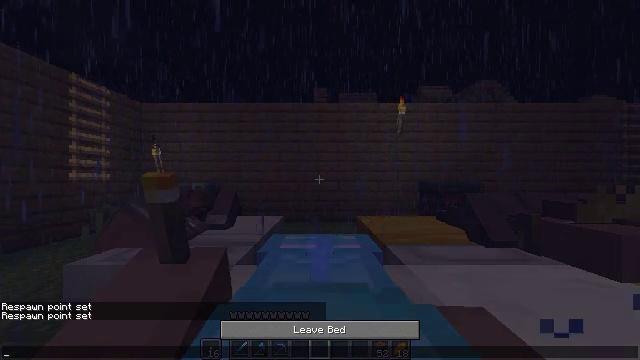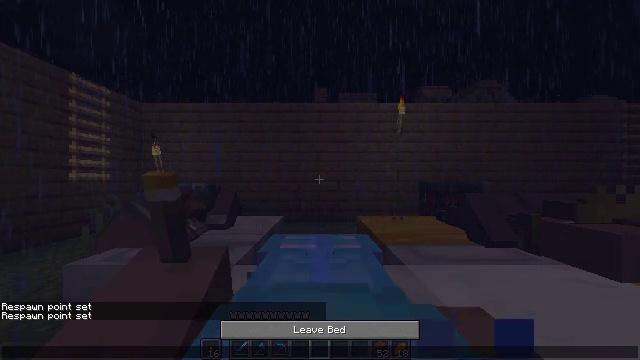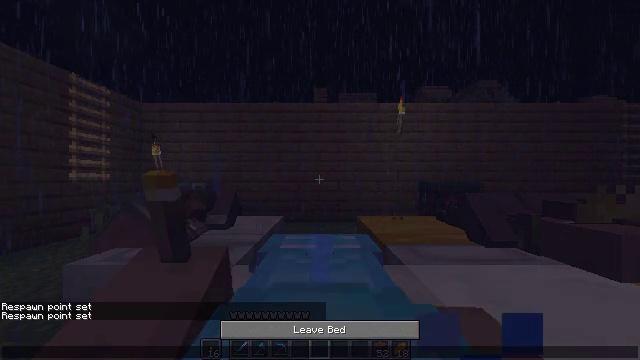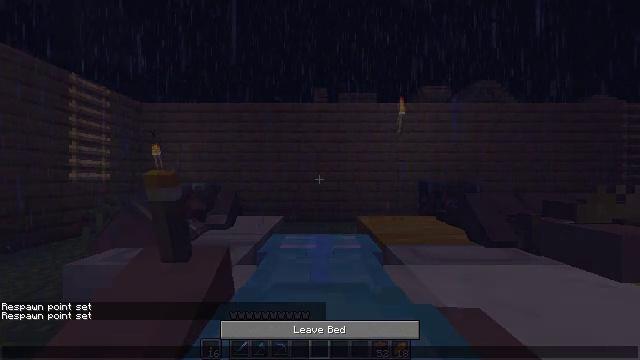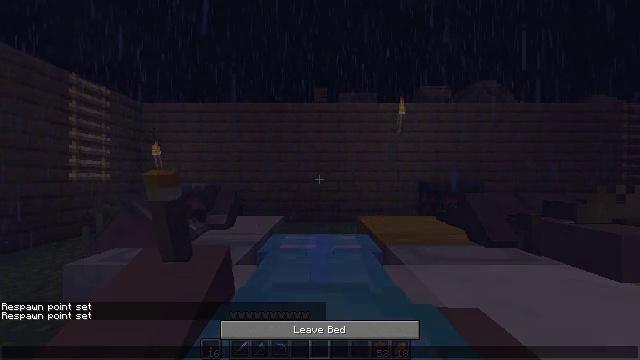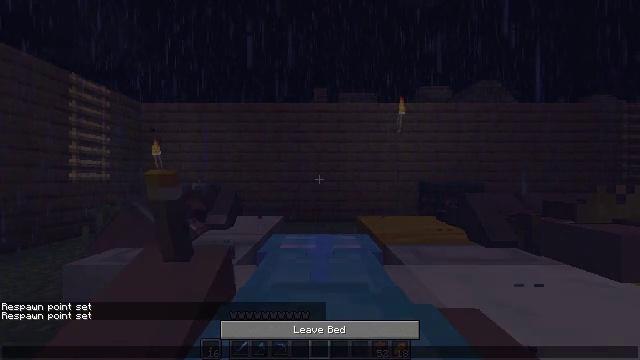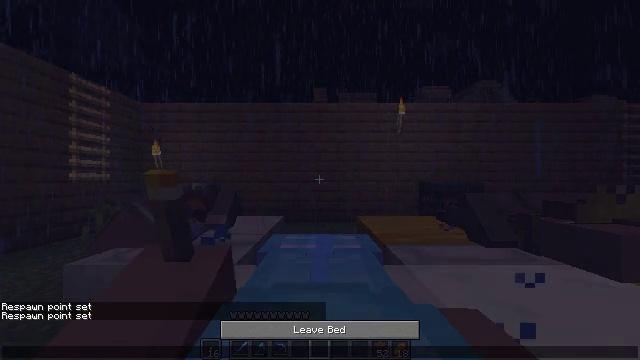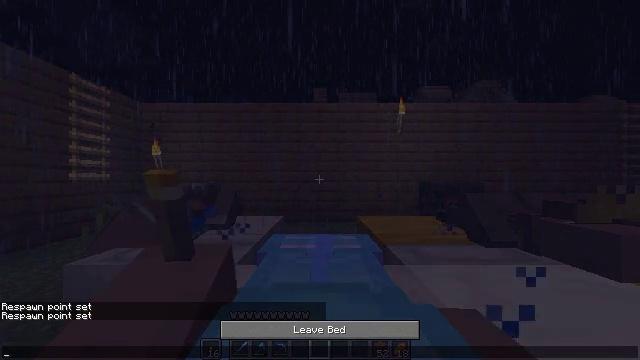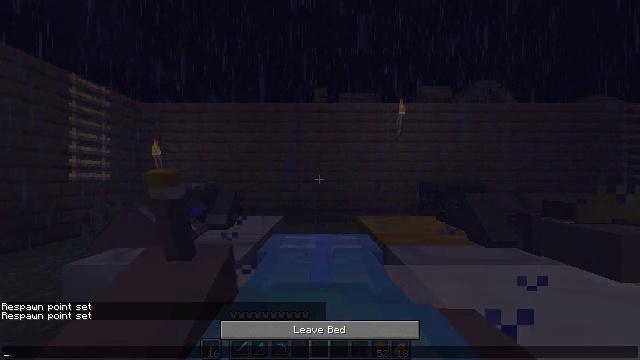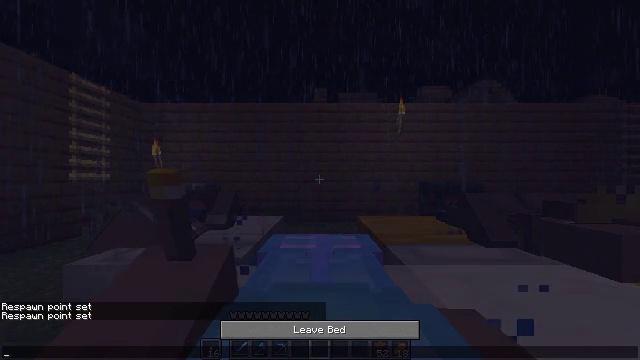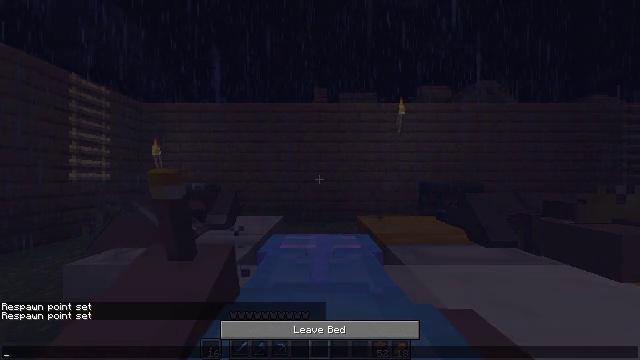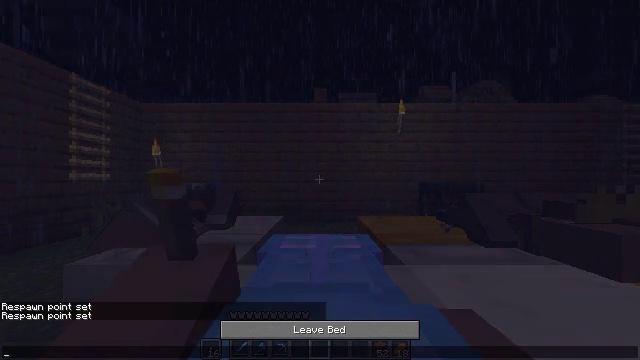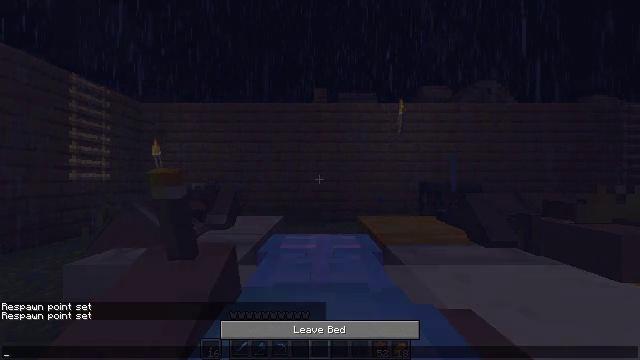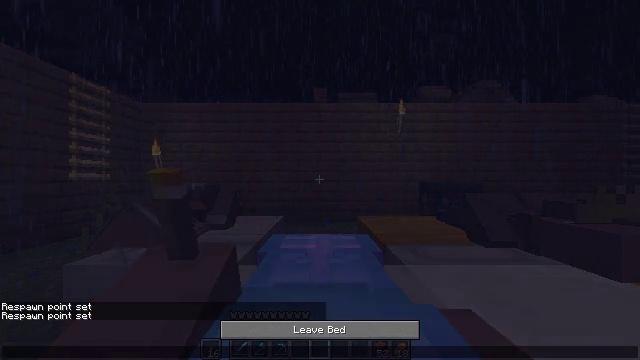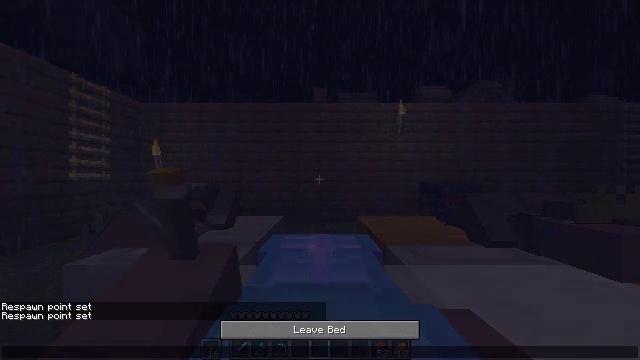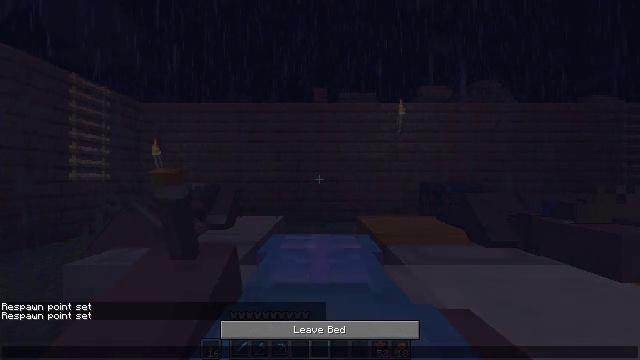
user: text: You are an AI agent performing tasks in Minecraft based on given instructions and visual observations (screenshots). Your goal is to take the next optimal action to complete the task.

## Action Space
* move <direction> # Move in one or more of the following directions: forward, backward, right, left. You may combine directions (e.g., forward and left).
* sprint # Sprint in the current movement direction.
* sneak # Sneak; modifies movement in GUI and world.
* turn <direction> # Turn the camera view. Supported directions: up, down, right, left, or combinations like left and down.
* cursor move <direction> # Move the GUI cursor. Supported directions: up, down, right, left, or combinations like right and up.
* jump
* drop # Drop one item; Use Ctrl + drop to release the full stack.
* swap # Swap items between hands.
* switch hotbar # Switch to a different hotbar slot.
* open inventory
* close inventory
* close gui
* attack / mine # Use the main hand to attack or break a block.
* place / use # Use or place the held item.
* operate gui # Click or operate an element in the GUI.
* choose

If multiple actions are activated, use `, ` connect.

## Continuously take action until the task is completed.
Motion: motion action
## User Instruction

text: Drop a bread.
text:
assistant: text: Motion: no_op
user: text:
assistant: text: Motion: no_op
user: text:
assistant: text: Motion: no_op
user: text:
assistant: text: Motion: no_op
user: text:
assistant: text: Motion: no_op
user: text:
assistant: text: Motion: no_op
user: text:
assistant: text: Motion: no_op
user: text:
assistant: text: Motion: no_op
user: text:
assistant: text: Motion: no_op
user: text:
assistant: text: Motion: no_op
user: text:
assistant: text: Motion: no_op
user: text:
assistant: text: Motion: no_op
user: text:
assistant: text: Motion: no_op
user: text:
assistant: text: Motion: no_op
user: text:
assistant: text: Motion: no_op
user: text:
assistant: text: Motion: no_op
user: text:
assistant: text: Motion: no_op
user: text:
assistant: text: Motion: no_op
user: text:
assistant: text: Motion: no_op
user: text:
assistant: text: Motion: no_op
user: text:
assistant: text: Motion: no_op
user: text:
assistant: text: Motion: no_op
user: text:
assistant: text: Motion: no_op
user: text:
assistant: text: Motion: no_op
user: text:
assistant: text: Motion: close gui
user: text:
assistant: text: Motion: no_op
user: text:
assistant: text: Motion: no_op
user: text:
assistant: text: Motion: no_op
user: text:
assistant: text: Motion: no_op
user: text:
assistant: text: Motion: no_op